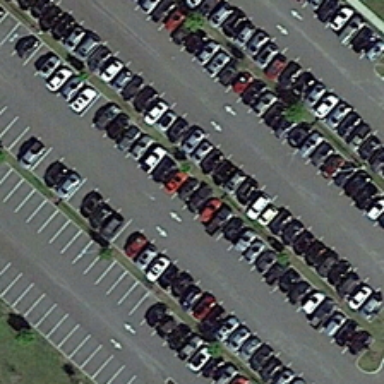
Many cars are in a parking lot with several green trees .